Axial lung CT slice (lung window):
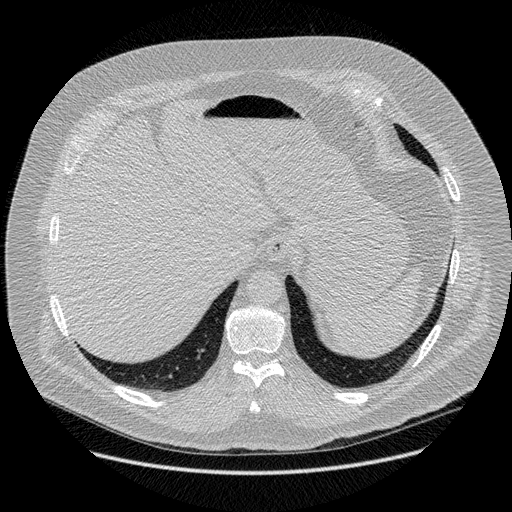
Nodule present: no